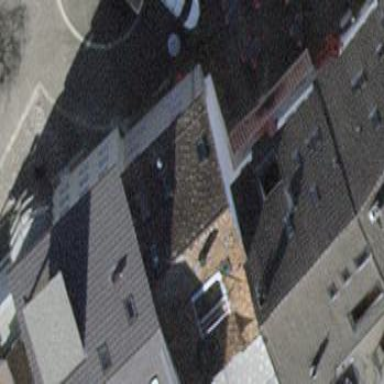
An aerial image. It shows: Building with gabled roof covered in roof tiles of rosy brown color. The building itself has dark salmon color.